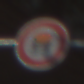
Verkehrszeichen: VerbotFahrzeugeWassergefaehrdenderLadung
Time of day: Midday
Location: Outdoor (Suburban)
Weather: Clear
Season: NotSpecified
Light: Natural